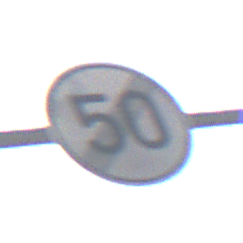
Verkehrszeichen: EndeGeschwindigkeit50
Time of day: MorningAfternoon
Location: Outdoor (Nature)
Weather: PartlyCloudy
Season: NotSpecified
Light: Natural